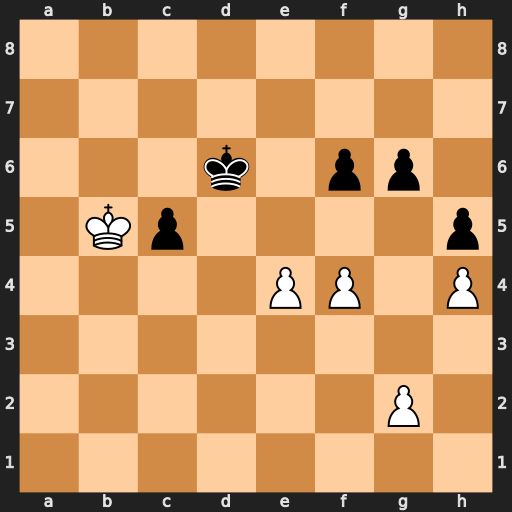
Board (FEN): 8/8/3k1pp1/1Kp4p/4PP1P/8/6P1/8
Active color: w
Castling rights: -
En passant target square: -
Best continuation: Kc4 Kc6 e5 fxe5 fxe5 Kb6 Kd5 c4 Kxc4